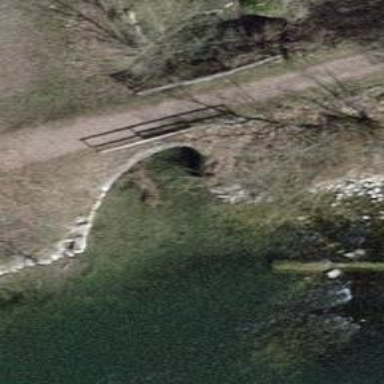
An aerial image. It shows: Culvert underpass for canal.